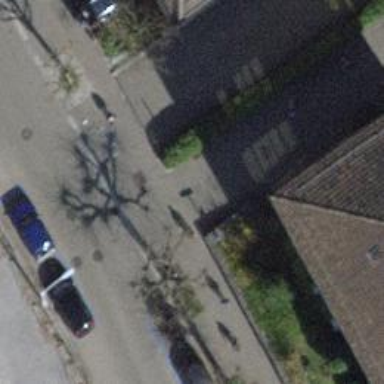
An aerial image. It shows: Asphalt sidewalk.